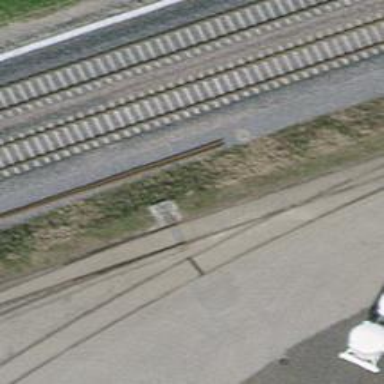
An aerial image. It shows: Railway switch.